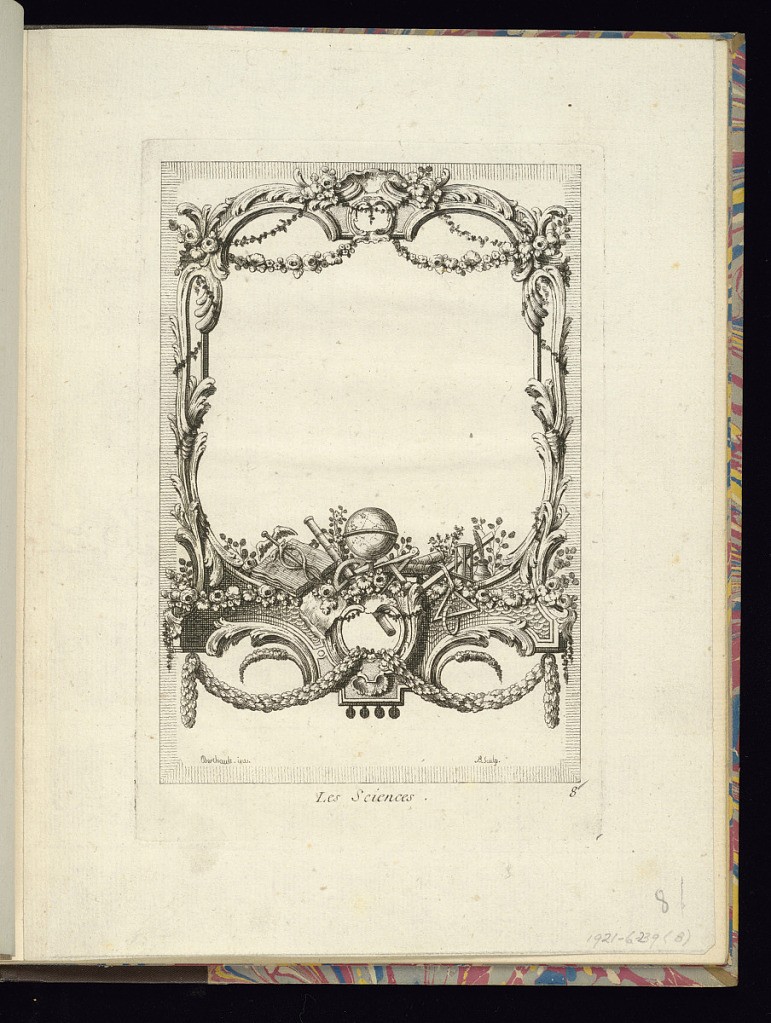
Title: Les Sciences
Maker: Pierre-Gabriel Berthault, French, 1737–1831
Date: ca. 1758
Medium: Etching and engraving on laid paper
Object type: Print
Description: Design of a rocaille frame with scrolls, flowers, and attributes of the sciences, including a globe, a telescope, a compass, a book, caduceus, an hourglass, and a quill and ink bottle. The plate is signed and numbered.